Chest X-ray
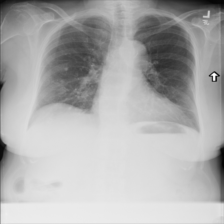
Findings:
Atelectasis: positive
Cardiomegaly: positive
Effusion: positive
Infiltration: negative
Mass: negative
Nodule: positive
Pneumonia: negative
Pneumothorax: negative
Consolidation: negative
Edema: negative
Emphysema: negative
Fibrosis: negative
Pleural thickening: negative
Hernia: negative